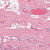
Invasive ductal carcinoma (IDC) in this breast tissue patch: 1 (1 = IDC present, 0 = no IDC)